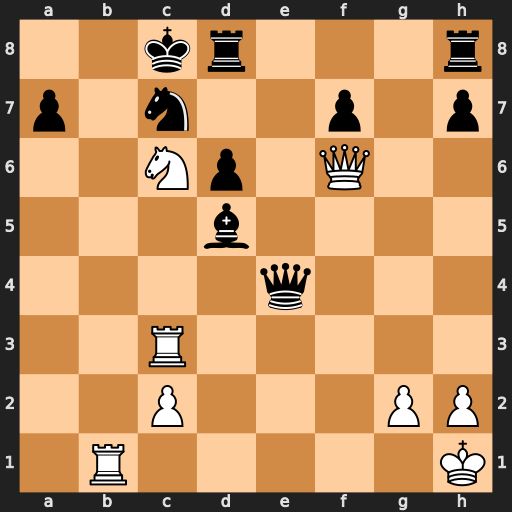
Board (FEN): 2kr3r/p1n2p1p/2Np1Q2/3b4/4q3/2R5/2P3PP/1R5K
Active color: w
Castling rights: -
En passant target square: -
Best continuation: Rb8+ Kd7 Rxd8+ Rxd8 Qxd8+